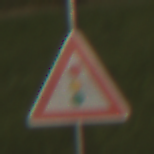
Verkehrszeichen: Lichtzeichenanlage
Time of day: MorningAfternoon
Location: Outdoor (Nature)
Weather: PartlyCloudy
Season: NotSpecified
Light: Natural